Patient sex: F
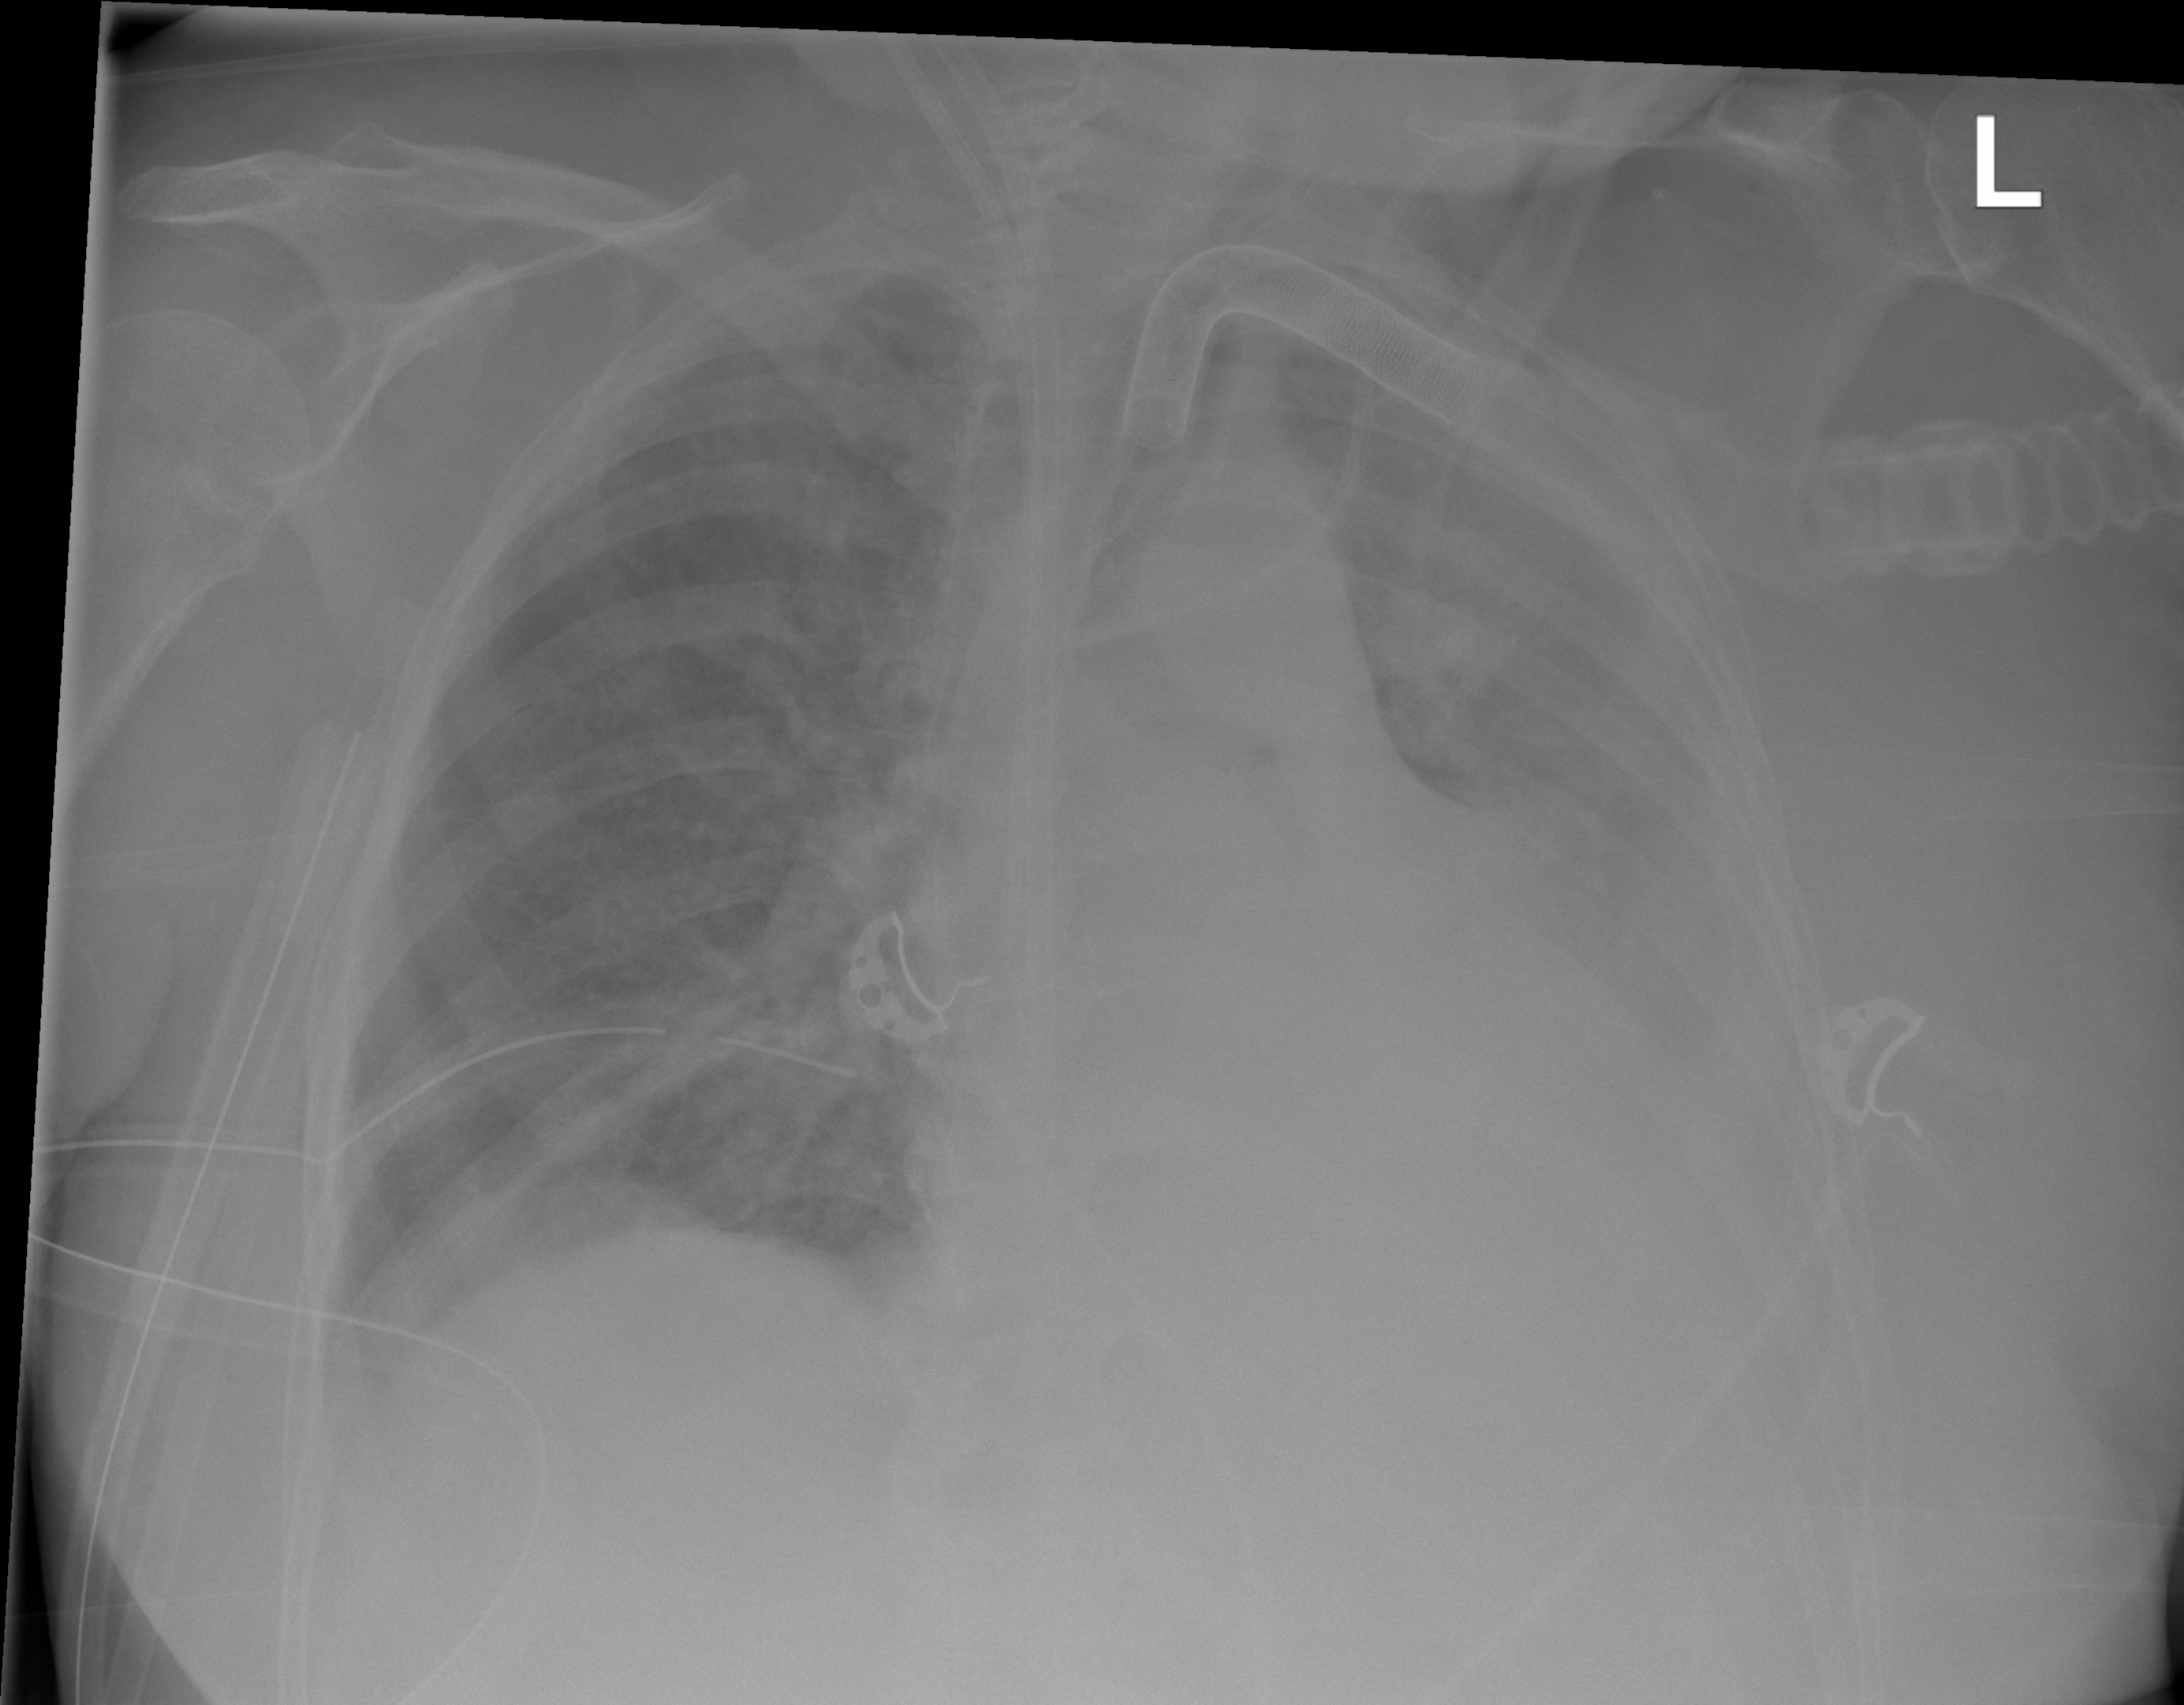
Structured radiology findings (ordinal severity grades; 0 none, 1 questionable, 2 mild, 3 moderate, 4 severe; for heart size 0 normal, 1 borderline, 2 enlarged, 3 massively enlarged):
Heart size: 2
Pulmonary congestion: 2
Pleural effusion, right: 0
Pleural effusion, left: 3
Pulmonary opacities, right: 2
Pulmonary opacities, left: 2
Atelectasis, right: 2
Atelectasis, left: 3